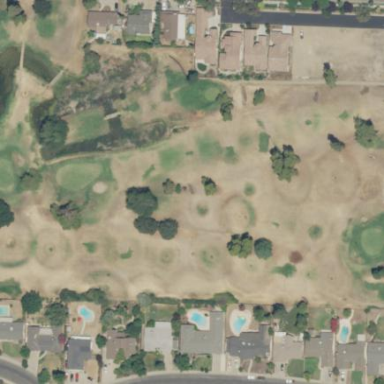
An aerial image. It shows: Golf course surrounded by greenery.